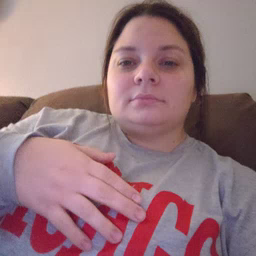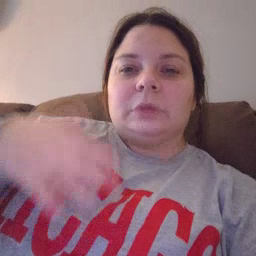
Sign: noisy